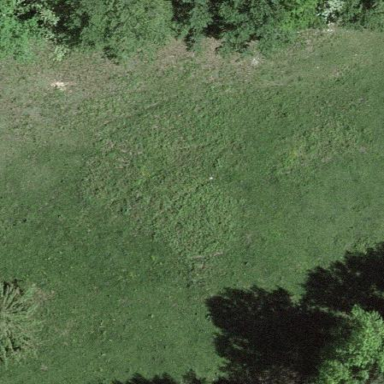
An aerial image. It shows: Open area covered with grass.